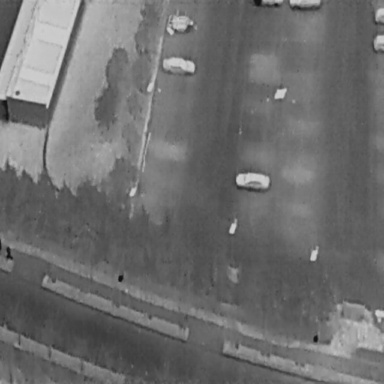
There is a Person in the infrared image.